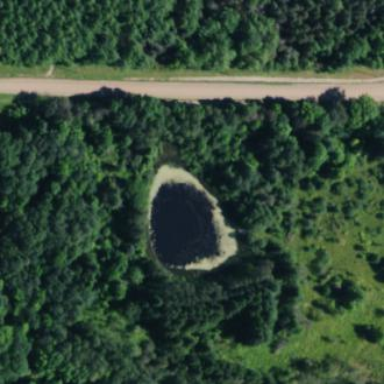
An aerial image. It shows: Pond with natural water.